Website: apple
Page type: billing-address
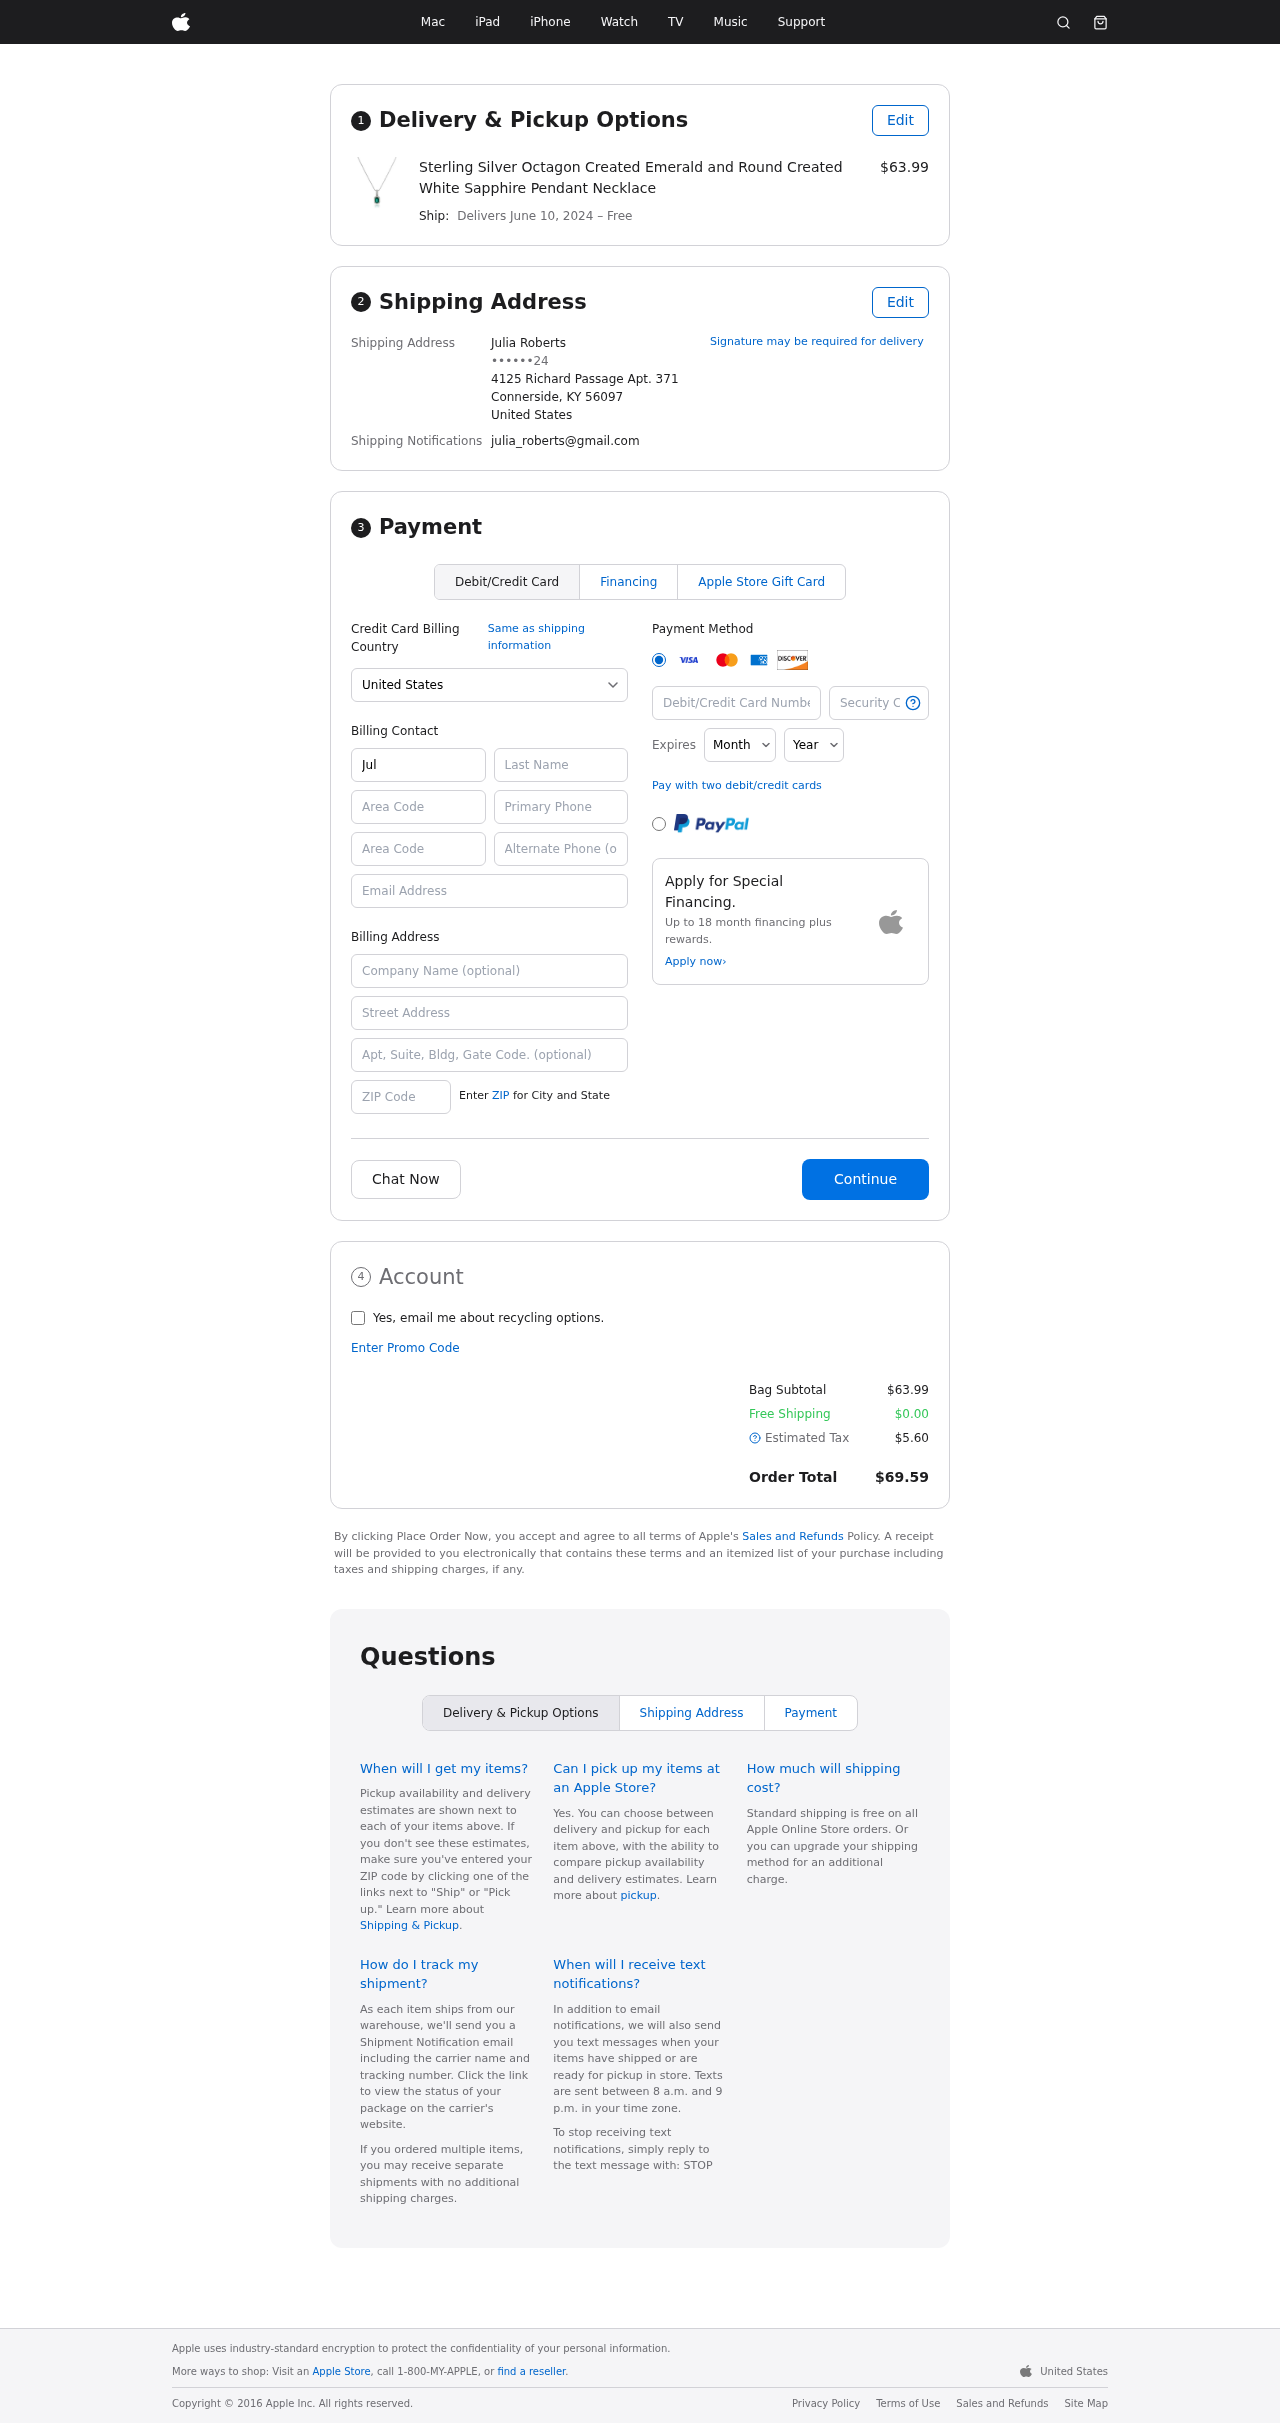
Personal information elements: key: PII_CARD_CVV
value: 7250
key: PII_CARD_EXPIRY_MONTH
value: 07
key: PII_CARD_EXPIRY_YEAR
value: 30
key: PII_CARD_NUMBER
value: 3711 5304 4481 289
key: PII_CITY_STATE_ZIP
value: Connerside, KY 56097
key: PII_COUNTRY
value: United States
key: PII_EMAIL
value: julia_roberts@gmail.com
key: PII_FULLNAME
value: Julia Roberts
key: PII_STREET
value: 4125 Richard Passage Apt. 371
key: PII_DOB_DAY
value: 24
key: PII_DOB_DAY_NUMERIC
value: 24
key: PII_BILLING_FIRSTNAME
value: Julia
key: PII_BILLING_LASTNAME
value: Roberts
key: PII_BILLING_PHONE_AREA
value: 322
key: PII_BILLING_PHONE
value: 3229952924
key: PII_BILLING_EMAIL
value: julia_roberts@gmail.com
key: PII_BILLING_STREET
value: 4125 Richard Passage Apt. 371
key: PII_BILLING_POSTCODE
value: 56097
Product elements: key: PRODUCT1_NAME
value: Sterling Silver Octagon Created Emerald and Round Created White Sapphire Pendant Necklace
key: PRODUCT1_PRICE
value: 63.99
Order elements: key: ORDER_DELIVERY_DATE
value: June 10, 2024
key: ORDER_SUBTOTAL
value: $63.99
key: ORDER_SHIPPING_COST
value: $0.00
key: ORDER_TAX
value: $5.60
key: ORDER_TOTAL
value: $69.59